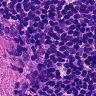
Metastatic tissue present: no